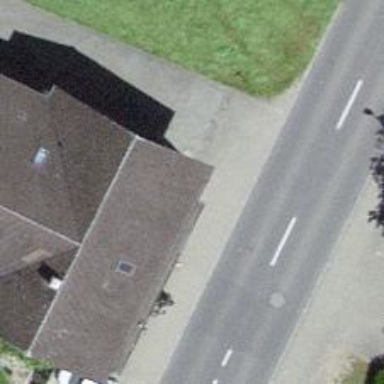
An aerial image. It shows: Post box.